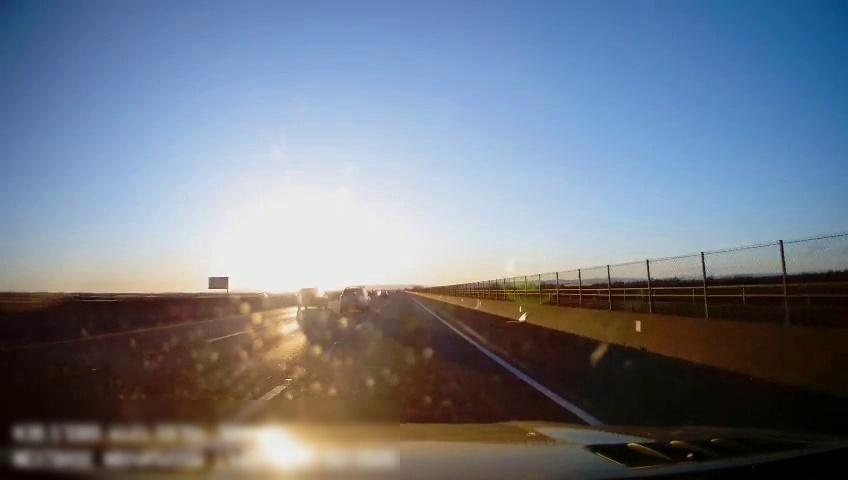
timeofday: Day
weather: Sunny
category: Drivable Space
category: Vehicles | Car
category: Vehicles | SUV
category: Vehicles | SUV
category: Vehicles | SUV
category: Lanes | Alternate Lane
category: Lanes | Current Lane
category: Lanes | Current Lane
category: Lanes | Alternate Lane